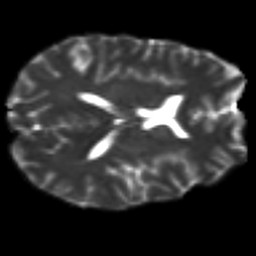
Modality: T2w
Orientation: axial
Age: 32
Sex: male
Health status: healthy
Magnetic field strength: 3 T
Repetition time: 8.4 s
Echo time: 0.0926 s